Question: This question is a followup to <URL> and subsequent questions raised by research on MSDN per the links provided in the answer.
Here's an image of the solution explorer I've set up so far & I want to make sure I'm on the right track organizationally.

First, because VS2010 is for a C# Class I'm taking, I'm organizing a ProgrammingClass solution ('ITDEV110') and Assignment projects ('ASSN3a', 'ASSN3b') within that solution. I read somewhere that a solution is like a house and a project like a room...so this makes good organizational sense to me.
Given that organizational strategy, I can't find the best way to save a copy of Assignment1 as the basis of Assignment2. Sometimes I get proj2's *csproj file in the proj2 path, but the *cs files in the proj1 path. Other times, my *cs files show up in solution explorer as a dotted outline icon (not the *._cs in the pic). I can still click, edit and save, but they still look like ghost classes in explorer--and I'm not sure what that dotted ghost line means to the compile and run.
So how can I move *cs files between projects in a single solution without
1. confusing VS2010 into thinking it has two Mains, and
2. ensuring the right versions of classes and methods are called?
Is it just a matter of "Save As..." a new project name? Or should I create a new project from existing code? Is this a job for namespaces? How does this differ if I want SOME of the code from #1 to BE accessible from #2?
I've been doing a lot of creating new classes for my programs by cutting-pasting from notepad...but I know there's got to be a better way.
Any resources or tips would be awesome.
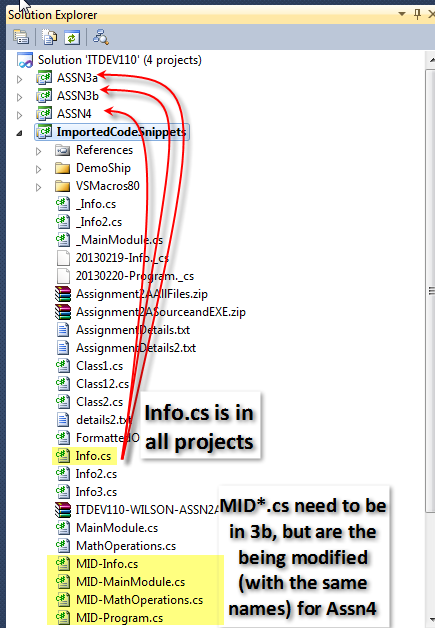
Answer: Create a new different C# project for each programming assignment you get. Feel free to use the same Solution, but it's best to keep projects separate. It is possible to share files between projects (using Linked files), or references types and classes from other projects using Project References, but putting school work code into the same C# project is a lesson in pain.